Question: I have done an FFT on an audio signal and want to plot the results on a logarithmic scale like this
<URL>
but for some reason I can't figure out how to scale the data to fit that logarithmic curve (starting from 0, ending at the nyquist frequency i.e. Samplingrate / block size).
Currently this is what I have
'''
CGContextMoveToPoint(context, 0, rect.size.height);
// Skip the DC Offset (index 0)
for (int i = 1; i < _bins; i++) {
// Get frequency from bin
float binFreq = i * 44100.0 / (_bins * 2);
// Map to rect coordinate space
float x = log10f(binFreq) * rect.size.width / log10f(44100.0 / 2);
float y = _freqArray[i] * rect.size.height / -130.0;
// Draw line
CGContextAddLineToPoint(context, x, y);
}
'''
My data comes in as 512 points of dB between 0 and ~-130 in _freqArray. Ignore the y component of the plotted point.
My data is not scaled correctly as my first bin (~43 hz) is log10(43)= 1.633 and the end of the graph is log10(22050) = 4.3, so the space between my first bin is taking up over a third of the window. It is important that I don't just put my first bin at the far left of the window the far left must be 0.
Does anybody know a correct way to scale the data into neat logarithmic bins such as in the picture? They have three neat bins representing orders of magnitude of 10, and it conveniently ends right at 22050.
For reference, this is what I have now, you can see the long straight line at the left of the spectrum. The first kink in the line is 43 hz i.e. My first bin. I am yet to put a grid up, but that will come when I figure out the scaling.
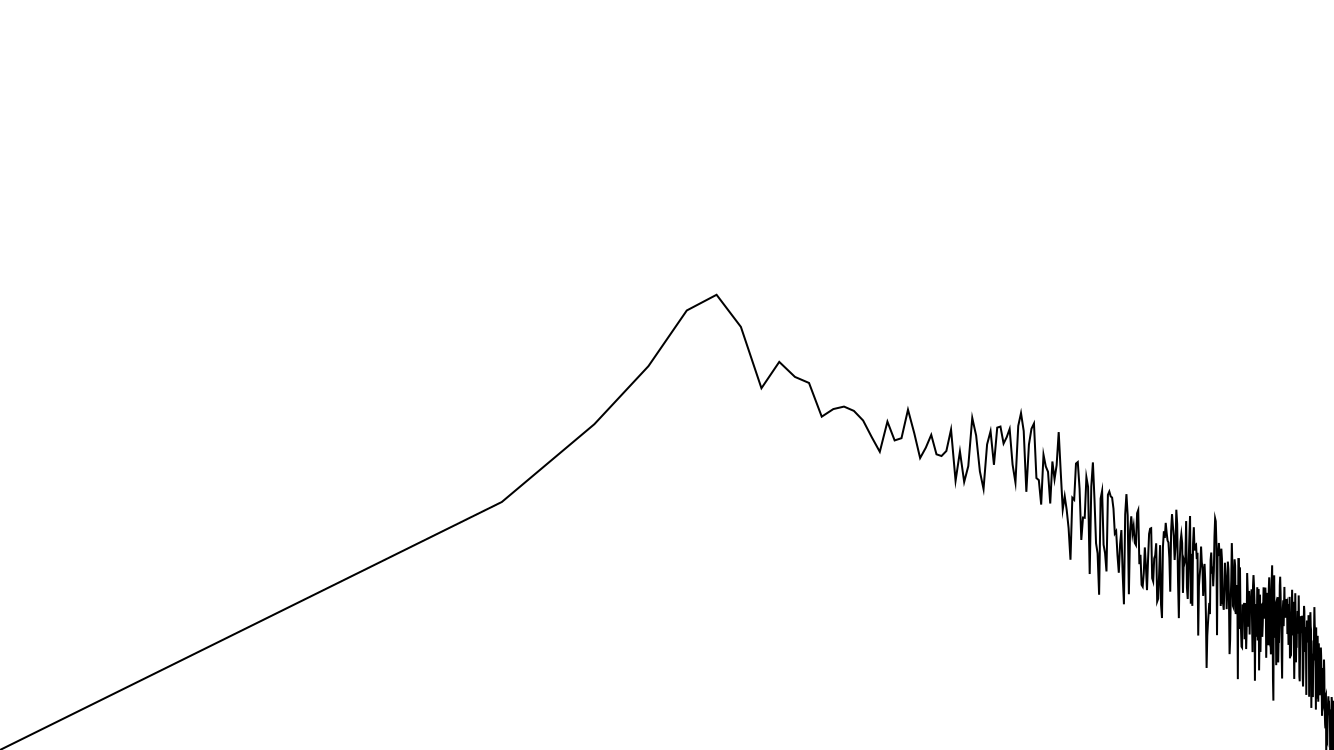
Answer: A 0Hz frequency cannot be shown on log-scale frequency axis. The left side shown on the graph you referenced corresponds to 10Hz. You can map the frequency coordinate such that this selected minimum frequency (e.g. 'minFrequencyToDisplay=10Hz') is drawn at a value of 'x=0', and the last bin drawn at a value of 'x=rect.size.width-1', like so:
'''
// Map to rect coordinate space
float logMinFreq = log10f(minFrequencyToDisplay);
float x = (log10f(binFreq)-logMinFreq ) * (rect.size.width-1) /
(log10f(44100.0 / 2)-logMinFreq );
'''
Gridlines at 100Hz, 1kHz and 10kHz can be obtained with the same formula.